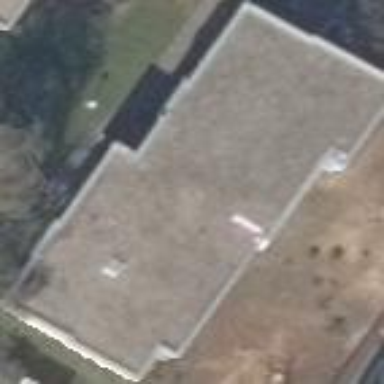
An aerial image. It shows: Flat-roofed apartment building.